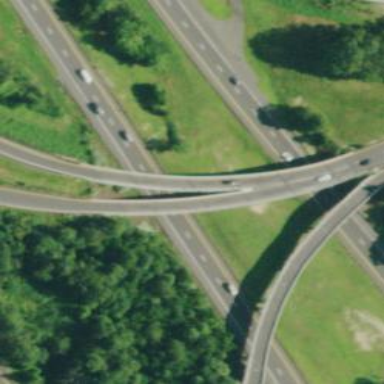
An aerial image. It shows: Bridge.